Question: I am trying to write a code to hide certain ui elements while Android Keyboard is shown , i tried to add "adjustResize" in the manifest but it re-sizing the elements automatically but not hiding some of the views in the layout.
'''
package com.example.code;
import android.app.Activity;
import android.os.Bundle;
public class MainActivity extends Activity {
@Override
protected void onCreate(Bundle savedInstanceState) {
super.onCreate(savedInstanceState);
setContentView(R.layout.activity_main);
}
@Override
public void onConfigurationChanged(Configuration newConfig) {
super.onConfigurationChanged(newConfig);
// Checks whether a hardware keyboard is available
if (newConfig.hardKeyboardHidden == Configuration.HARDKEYBOARDHIDDEN_NO) {
Toast.makeText(this, "keyboard visible", Toast.LENGTH_SHORT).show();
} else if (newConfig.hardKeyboardHidden == Configuration.HARDKEYBOARDHIDDEN_YES) {
Toast.makeText(this, "keyboard hidden", Toast.LENGTH_SHORT).show();
} else {
Toast.makeText(this, "No above", Toast.LENGTH_SHORT).show();
}
} }
'''
'''
<RelativeLayout
xmlns:android="http://schemas.android.com/apk/res/android"
xmlns:tools="http://schemas.android.com/tools"
android:layout_width="match_parent"
android:layout_height="match_parent"
tools:context="com.example.MainActivity">
<ScrollView
android:id="@+id/scroll"
android:layout_width="wrap_content"
android:layout_height="300dp">
<ImageView
android:layout_width="fill_parent"
android:layout_height="wrap_content"
android:src="@drawable/image_back"/>
</ScrollView>
<TextView
android:id="@+id/xyz"
android:layout_width="fill_parent"
android:layout_height="65dp"
android:layout_alignParentBottom="true"
android:background="@android:color/holo_orange_dark"
android:gravity="center_horizontal"
android:text="Test Layout"
android:textSize="40sp" />
<EditText
android:id="@+id/abc"
android:layout_width="fill_parent"
android:layout_height="wrap_content"
android:layout_above="@+id/xyz"
android:layout_alignParentLeft="true"
android:background="@android:color/holo_blue_bright"
android:ems="10"
android:gravity="center_horizontal"
android:text="Please enter text"
android:textSize="40sp" >
<requestFocus />
</EditText>
'''
'''
<?xml version="1.0" encoding="utf-8"?>
<manifest xmlns:android="http://schemas.android.com/apk/res/android"
package="com.example.code"
android:versionCode="1"
android:versionName="1.0" >
<uses-sdk
android:minSdkVersion="14"
android:targetSdkVersion="21" />
<application
android:allowBackup="true"
android:icon="@drawable/ic_launcher"
android:label="@string/app_name"
android:theme="@style/AppTheme" >
<activity
android:name="com.example.code.MainActivity"
android:windowSoftInputMode="adjustResize"
android:label="@string/app_name"
android:configChanges="orientation|screenSize|keyboardHidden">
<intent-filter>
<action android:name="android.intent.action.MAIN" />
<category android:name="android.intent.category.LAUNCHER" />
</intent-filter>
</activity>
</application>
'''

So , these are above codes and screenshot of my app , so i am want hide the "" textview while keyboard is open. So , please suggest me some technique and solution for my issue.
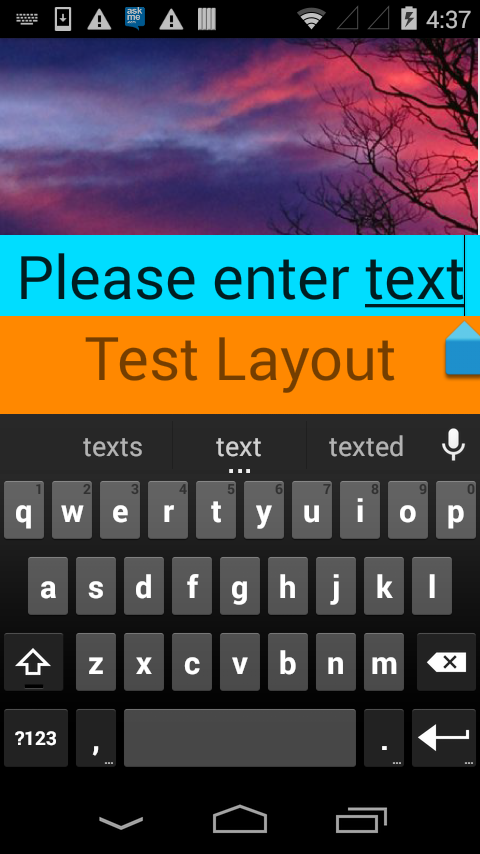
Answer: You can try something like this and update the visibility of your layout according to the visibility of the keyboard.
'''
@Override
public void onConfigurationChanged(Configuration newConfig) {
super.onConfigurationChanged(newConfig);
// Checks whether a hardware keyboard is available
if (newConfig.hardKeyboardHidden == Configuration.HARDKEYBOARDHIDDEN_NO) {
Toast.makeText(this, "keyboard visible", Toast.LENGTH_SHORT).show();
} else if (newConfig.hardKeyboardHidden == Configuration.HARDKEYBOARDHIDDEN_YES) {
Toast.makeText(this, "keyboard hidden", Toast.LENGTH_SHORT).show();
}
}
'''